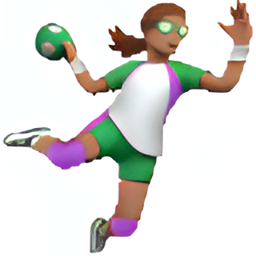
Name: woman playing handball type 4
Emoji: 🤾🏽‍♀️
Group: People & Body
Sub-group: person-sport